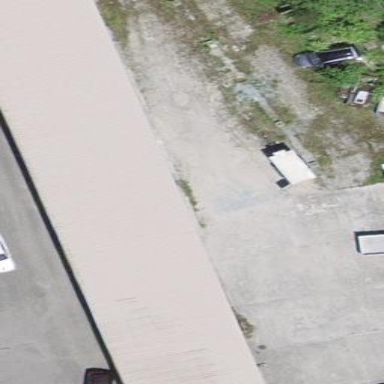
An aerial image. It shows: Warehouse.